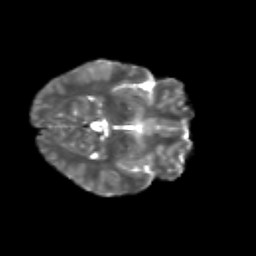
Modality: T2w
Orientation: axial
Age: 11
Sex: male
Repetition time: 9.4 s
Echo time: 0.089 s